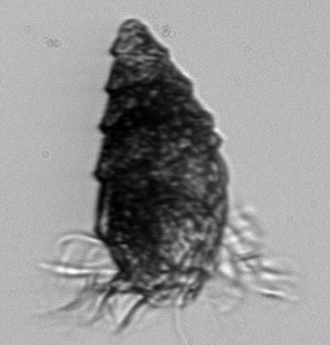
Label: Laboea_strobila